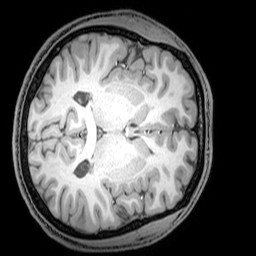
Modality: T1w
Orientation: axial
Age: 22
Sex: male
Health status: healthy
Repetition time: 0.081 s
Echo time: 0.037 s